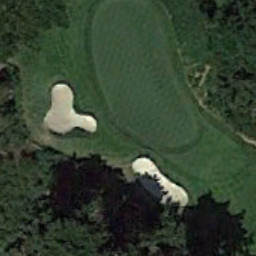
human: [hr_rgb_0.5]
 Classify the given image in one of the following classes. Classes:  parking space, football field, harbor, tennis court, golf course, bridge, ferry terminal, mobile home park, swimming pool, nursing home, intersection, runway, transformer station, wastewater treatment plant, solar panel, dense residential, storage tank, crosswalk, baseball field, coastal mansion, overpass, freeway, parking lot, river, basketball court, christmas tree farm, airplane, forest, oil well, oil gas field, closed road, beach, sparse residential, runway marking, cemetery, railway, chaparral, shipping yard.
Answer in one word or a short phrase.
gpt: golf course